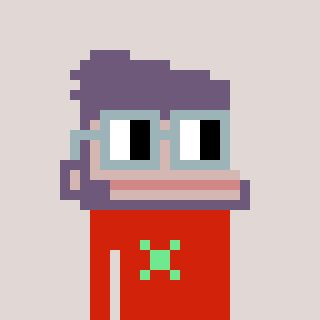
a pixel art character with square dark gray glasses, a ape-shaped head and a red-colored body on a warm background